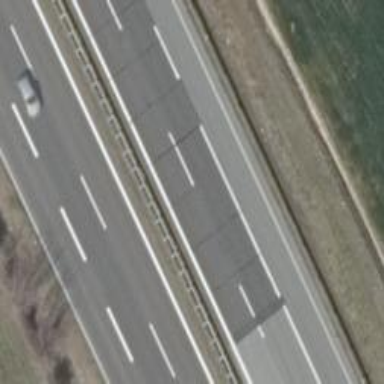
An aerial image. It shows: Asphalt motorway.